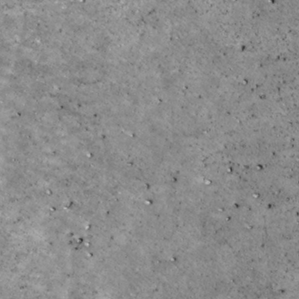
Label: non_frost